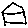
Label: house